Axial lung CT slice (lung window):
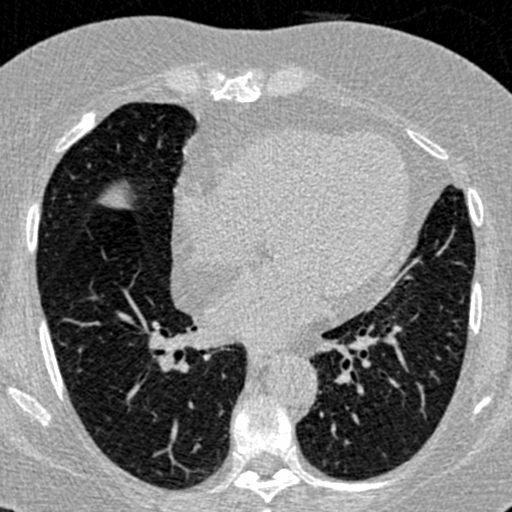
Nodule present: no